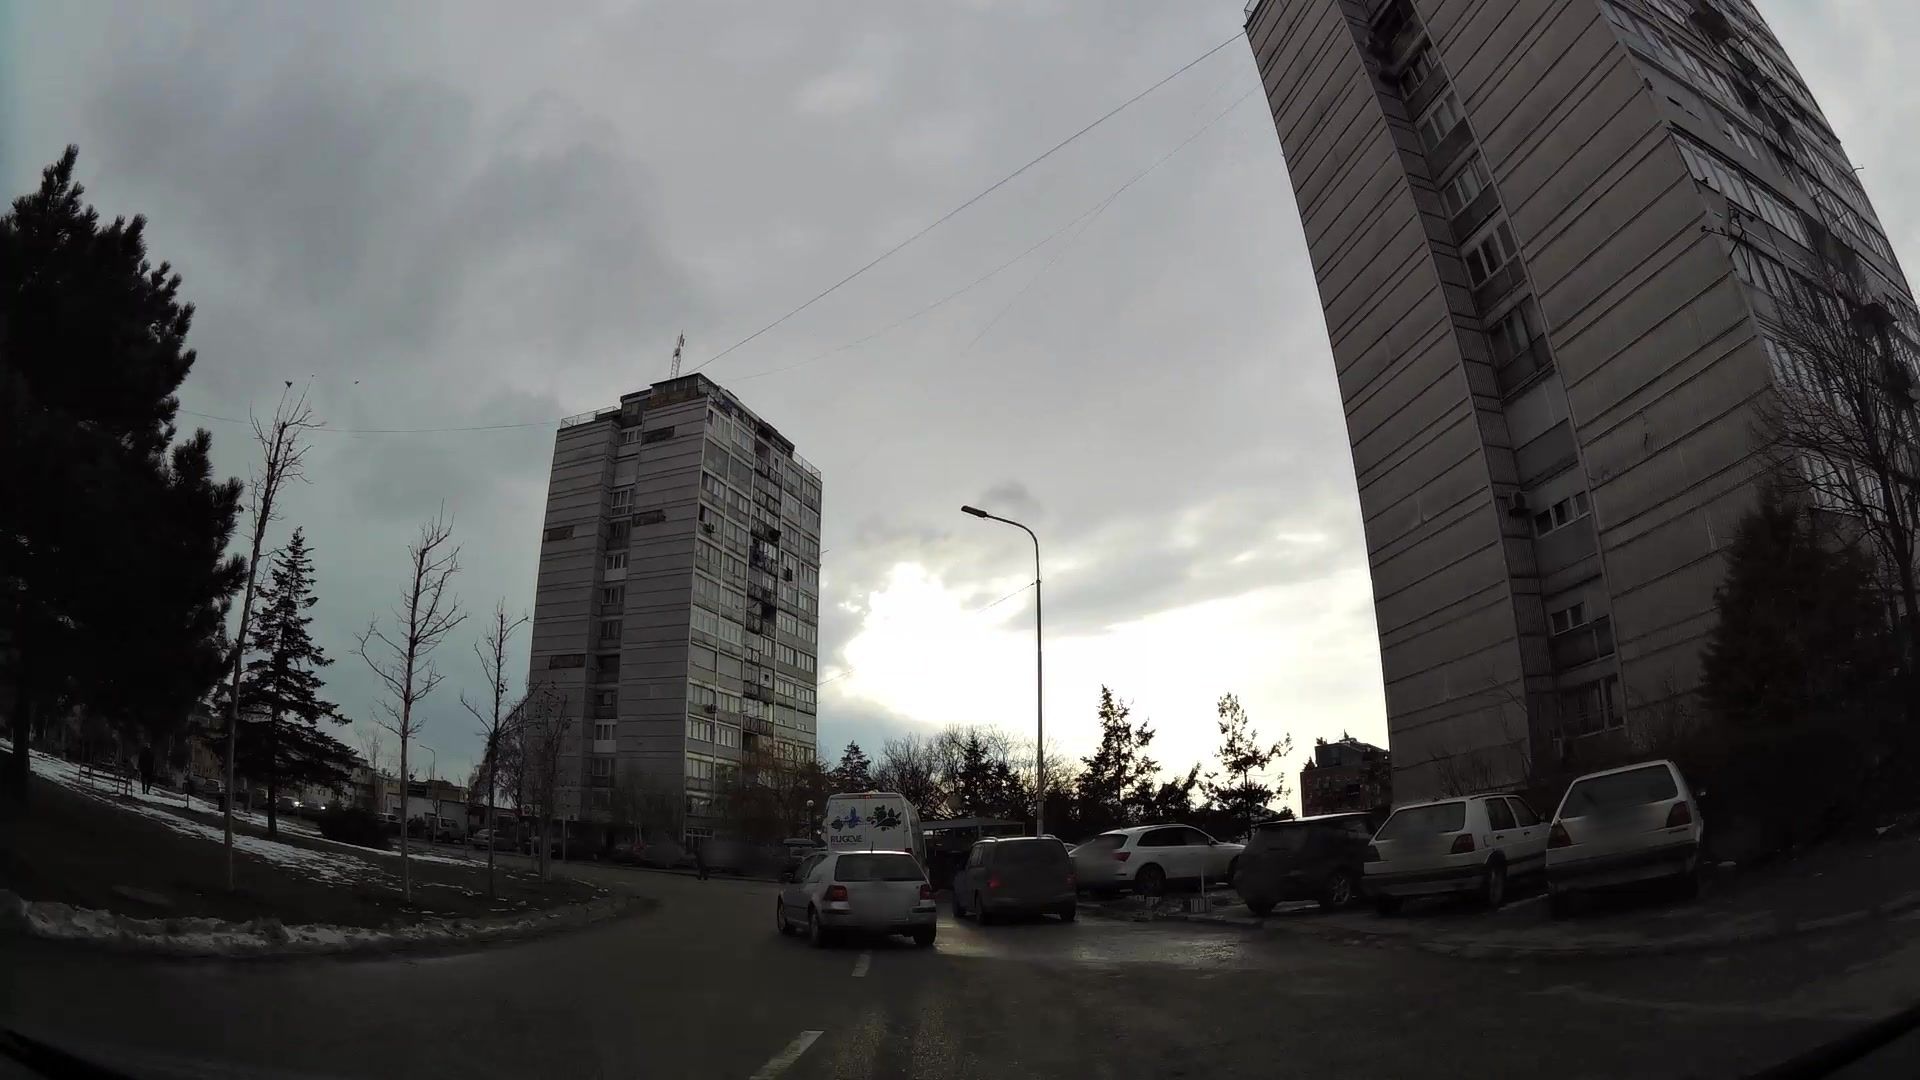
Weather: snowy
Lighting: day
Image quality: good
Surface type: driving surface
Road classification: residential
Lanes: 2
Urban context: urban centre
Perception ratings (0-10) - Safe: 0.95, Lively: 3.6, Beautiful: 1.96, Boring: 6.57, Depressing: 5.35, Wealthy: 5.34